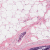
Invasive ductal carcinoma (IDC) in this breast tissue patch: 0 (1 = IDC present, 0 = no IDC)